Question: I'm using MessageUI framework to compose email in my app. I want set HTML content for the mail body.
So I refered <URL> and I coded as follow,
'''
MFMailComposeViewController *picker = [[MFMailComposeViewController alloc] init];
picker.mailComposeDelegate = self;
[picker setSubject:@"Hello from California!"];
// Set up recipients
NSArray *toRecipients = [NSArray arrayWithObject:@"first@example.com"];
NSArray *ccRecipients = [NSArray arrayWithObjects:@"second@example.com", @"third@example.com", nil];
NSArray *bccRecipients = [NSArray arrayWithObject:@"fourth@example.com"];
[picker setToRecipients:toRecipients];
[picker setCcRecipients:ccRecipients];
[picker setBccRecipients:bccRecipients];
// Fill out the email body text
NSString *pageLink = @"http://mugunthkumar.com/mygreatapp"; // replace it with yours
NSString *iTunesLink = @"http://link-to-mygreatapp"; // replate it with yours
NSString *emailBody =
[NSString stringWithFormat:@"%@
&lt;h3&gt;Sent from &lt;a href = '%@'&gt;MyGreatApp&lt;/a&gt; on iPhone. &lt;a href = '%@'&gt;Download&lt;/a&gt; yours from AppStore now!&lt;/h3&gt;", @"title", pageLink, iTunesLink];
[picker setMessageBody:emailBody isHTML:YES];
[self presentModalViewController:picker animated:YES];
[picker release];
'''
When I ran the app and go to the email compose view, I'm getting the following mail body,

I'm using XCode4 and iOS 4.3.
I can not see any issue with my code.
But I need to insert clickable URLs to my mail body.
please help !!
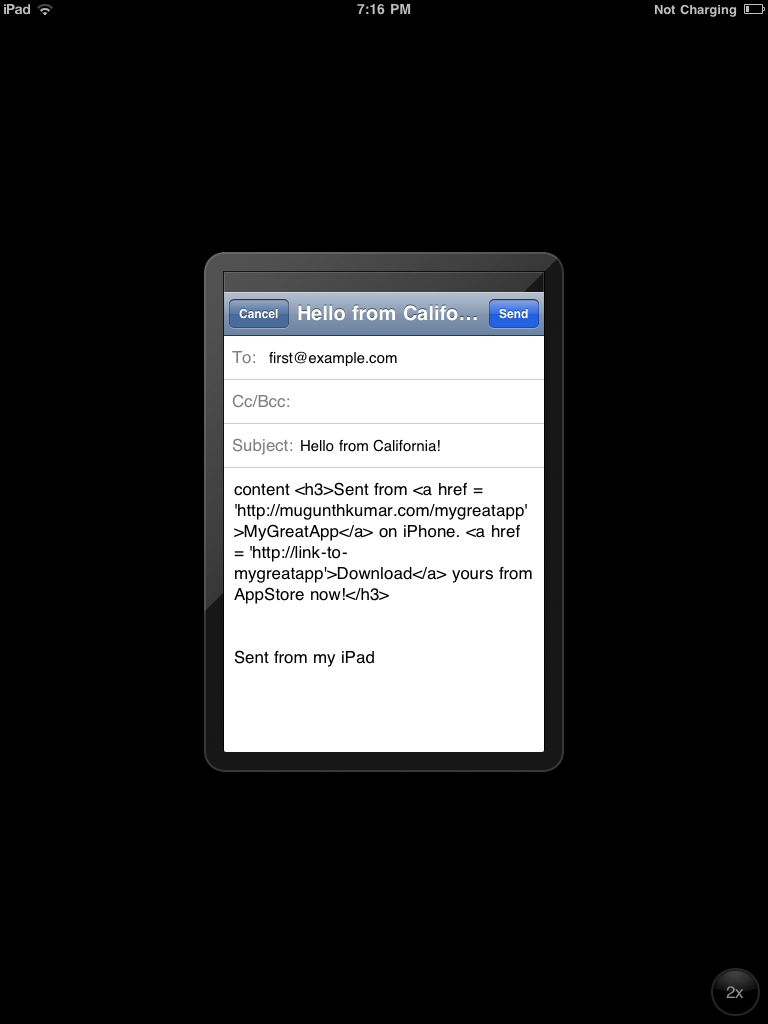
Answer: If you want to send an HTML-formatted email, it is wrong to escape the HTML tags in the email body. Use '</a>' instead of '&lt;/a&gt;' etc.